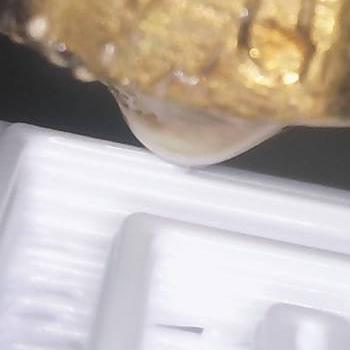
Flow rate: 105%